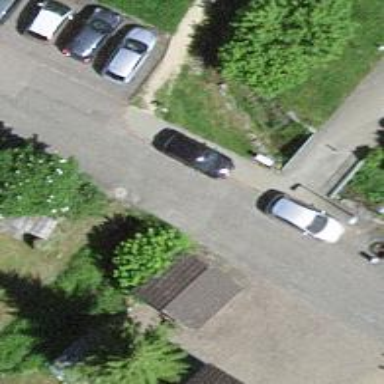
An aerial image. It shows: Asphalt road in residential area.